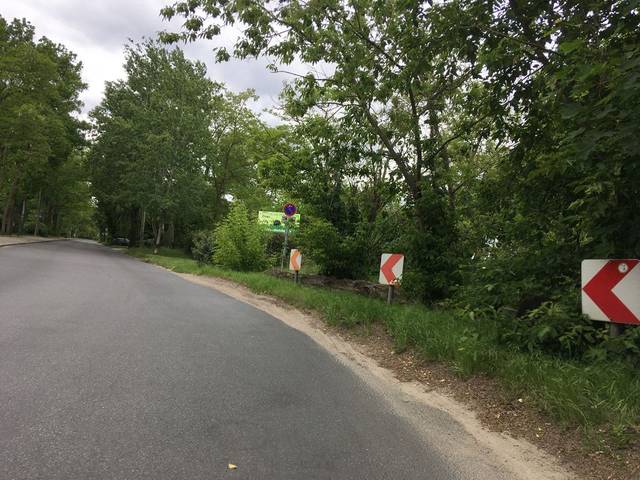
Region: Germany
Coordinates: 52.474, 13.548